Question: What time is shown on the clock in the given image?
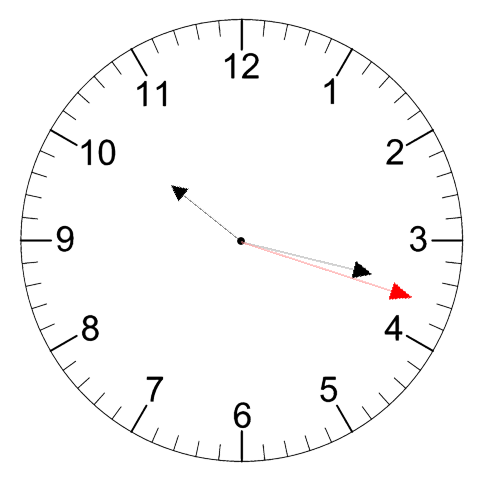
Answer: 10:17:18